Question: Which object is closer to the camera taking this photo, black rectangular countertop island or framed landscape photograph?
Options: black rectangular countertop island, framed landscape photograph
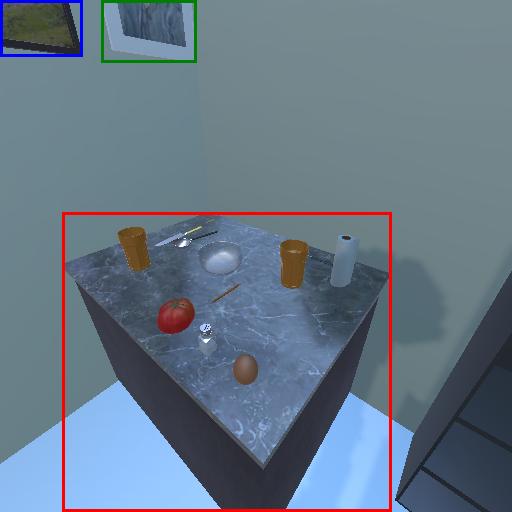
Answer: black rectangular countertop island